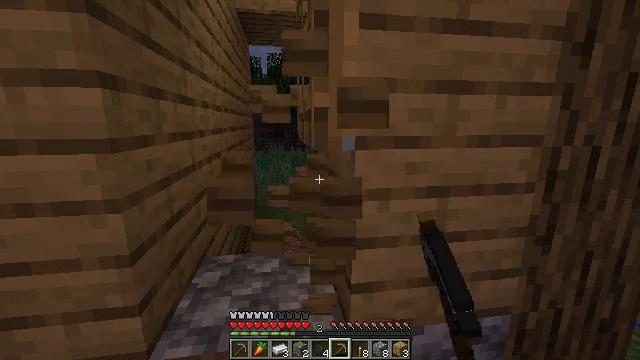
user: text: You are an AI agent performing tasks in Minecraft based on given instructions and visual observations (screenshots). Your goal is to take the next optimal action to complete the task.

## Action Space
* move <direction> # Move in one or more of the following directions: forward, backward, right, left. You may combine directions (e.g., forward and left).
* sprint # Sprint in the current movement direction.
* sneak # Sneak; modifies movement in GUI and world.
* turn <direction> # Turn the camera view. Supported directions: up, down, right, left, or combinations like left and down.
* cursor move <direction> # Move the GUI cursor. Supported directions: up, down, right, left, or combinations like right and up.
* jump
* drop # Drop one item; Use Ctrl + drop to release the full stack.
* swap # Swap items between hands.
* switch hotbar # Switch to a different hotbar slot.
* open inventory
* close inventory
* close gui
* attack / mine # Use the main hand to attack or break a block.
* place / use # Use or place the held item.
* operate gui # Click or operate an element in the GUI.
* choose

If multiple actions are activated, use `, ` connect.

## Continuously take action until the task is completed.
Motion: motion action
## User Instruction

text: Mine the oak door to pick it up.
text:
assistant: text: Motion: attack / mine